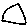
Label: triangle